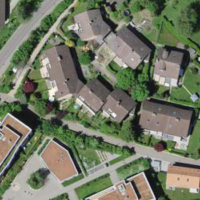
EUNIS habitat code: 55
Species observed at this site:
Sonchus asper